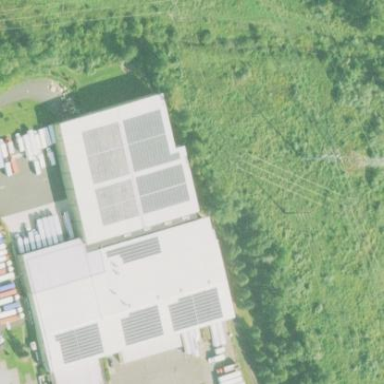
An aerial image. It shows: Warehouse building.